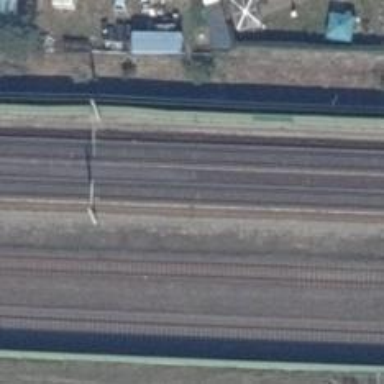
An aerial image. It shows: Railway signal.